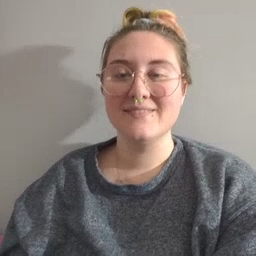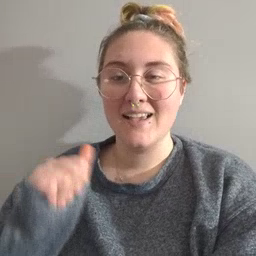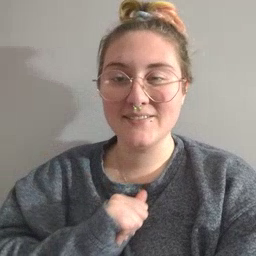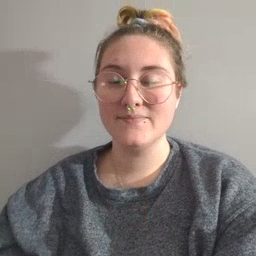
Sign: jacket